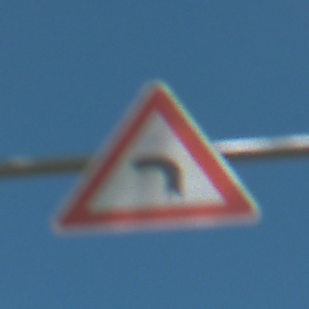
Verkehrszeichen: KurveLinks
Umgebung: Outdoor, Nature
Tageszeit: Midday
Wetter: PartlyCloudy
Licht: Natural
Jahreszeit: NotSpecified
Kontrast: HighContrast